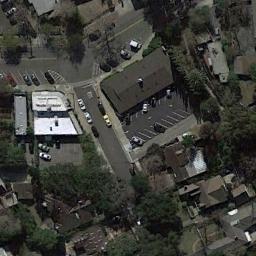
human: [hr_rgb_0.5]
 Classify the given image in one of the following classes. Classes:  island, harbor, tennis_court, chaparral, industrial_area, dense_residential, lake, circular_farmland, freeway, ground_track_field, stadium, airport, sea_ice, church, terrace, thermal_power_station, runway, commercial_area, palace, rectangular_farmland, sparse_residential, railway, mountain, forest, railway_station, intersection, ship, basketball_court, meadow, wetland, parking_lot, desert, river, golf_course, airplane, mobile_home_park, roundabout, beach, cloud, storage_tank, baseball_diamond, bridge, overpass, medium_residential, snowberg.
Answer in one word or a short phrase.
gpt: intersection